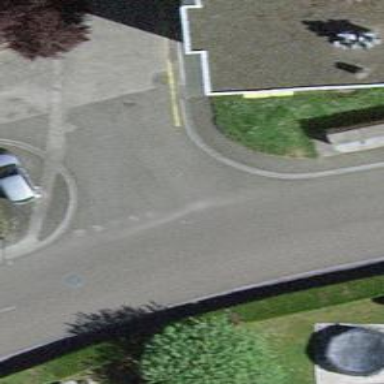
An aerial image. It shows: Road with "give way" sign.